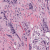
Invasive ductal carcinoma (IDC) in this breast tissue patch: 1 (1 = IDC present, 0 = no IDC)